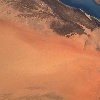
Label: land